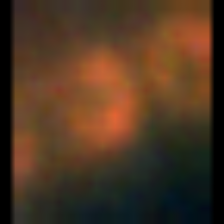
Taxon: Unknown_full_image
Group: Unknown